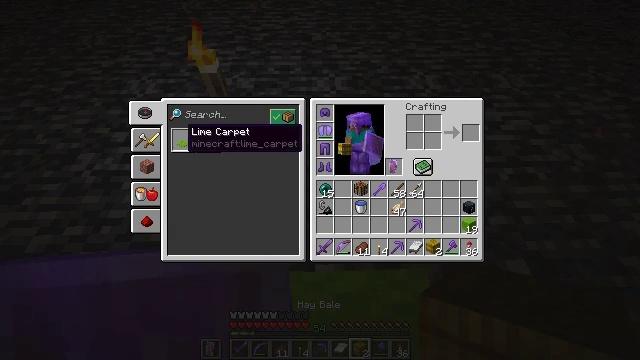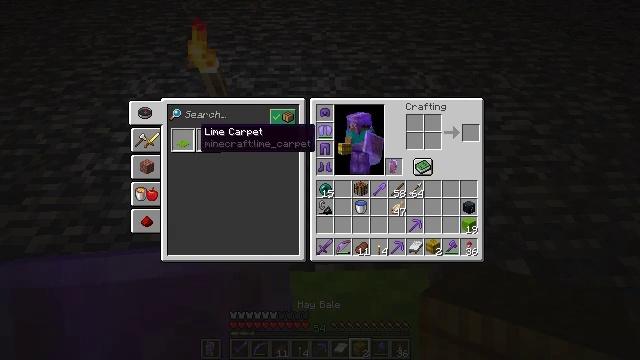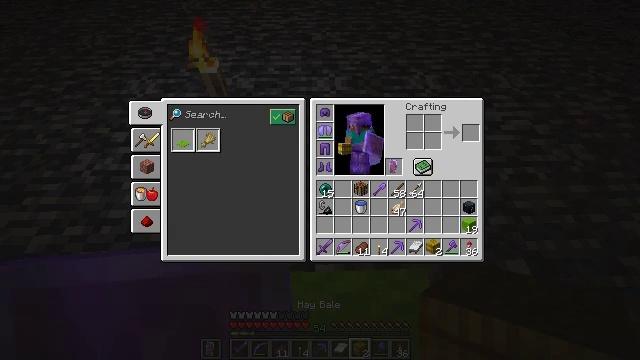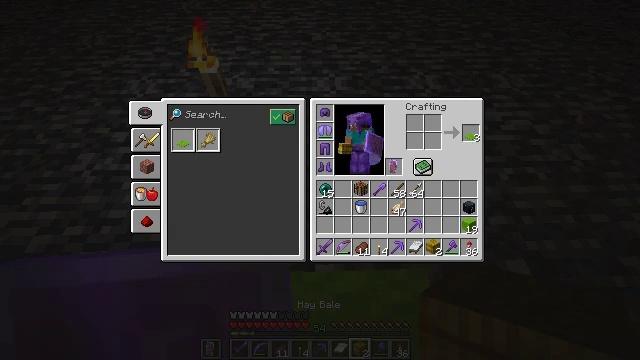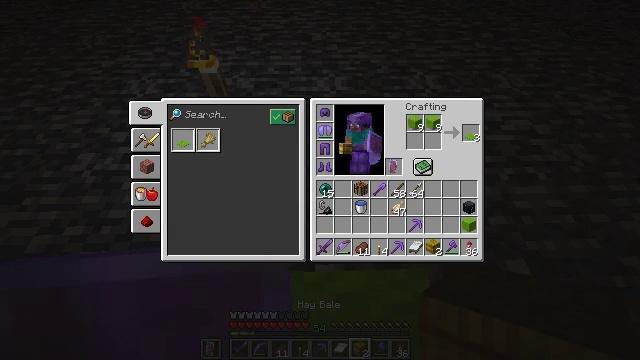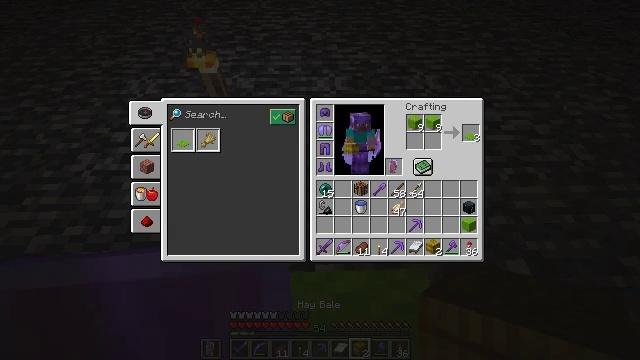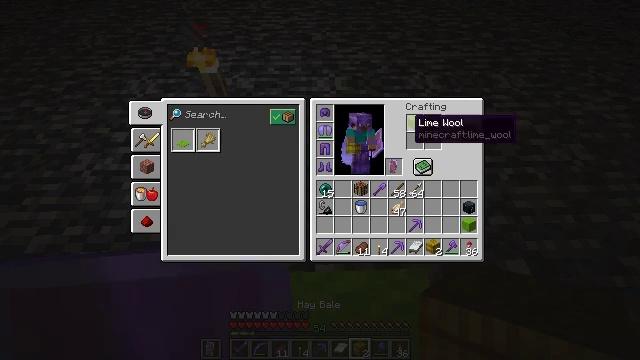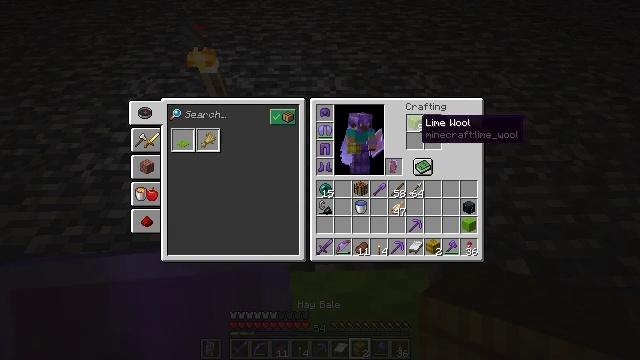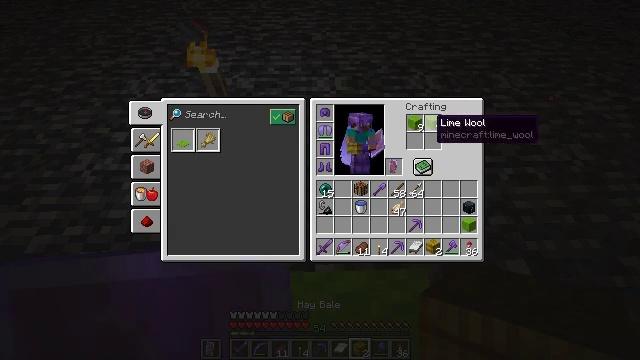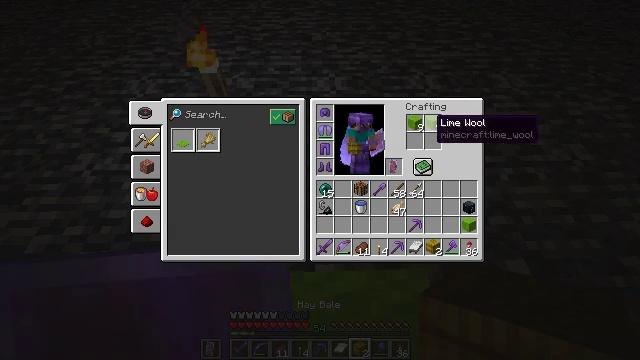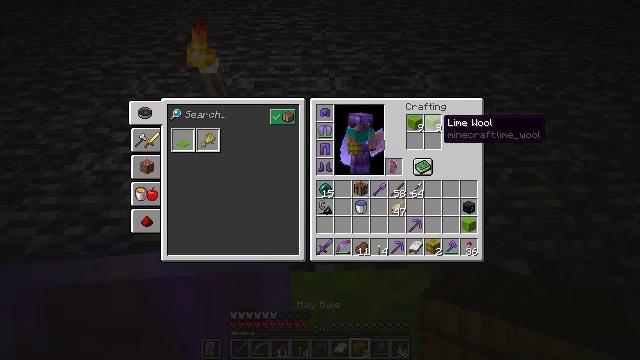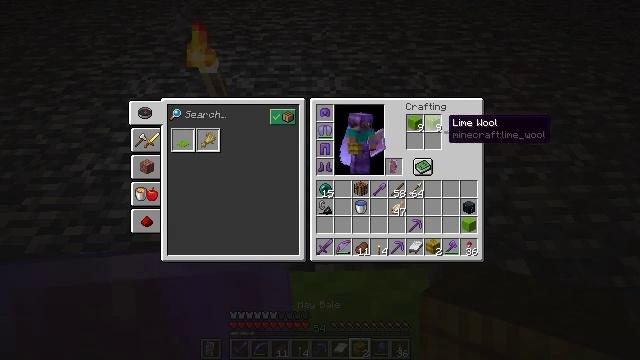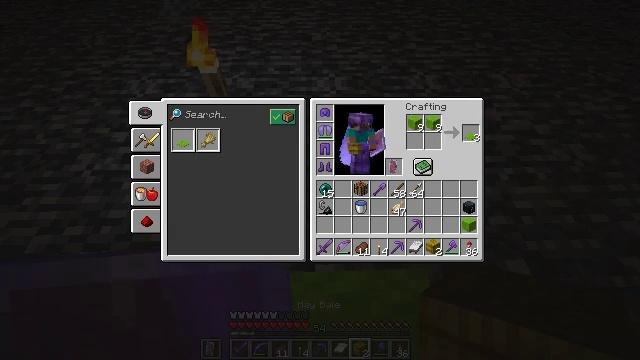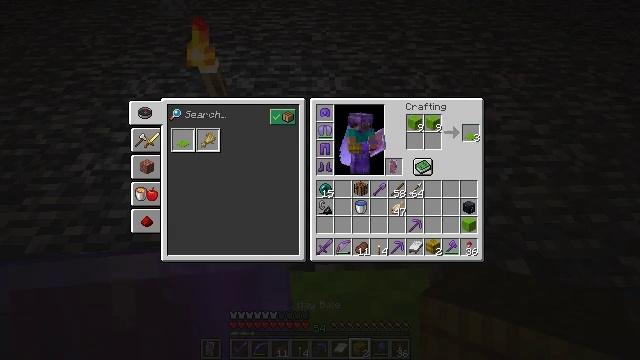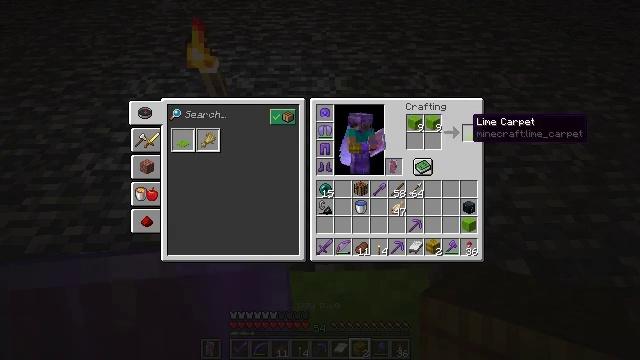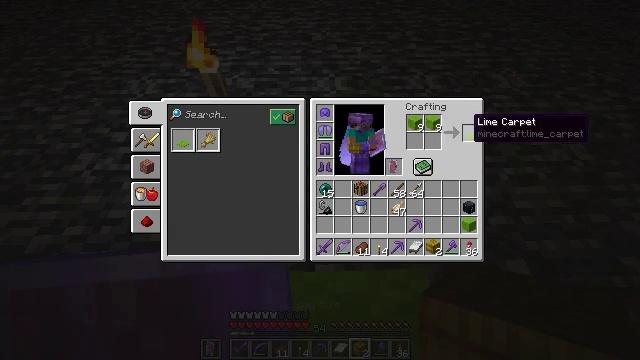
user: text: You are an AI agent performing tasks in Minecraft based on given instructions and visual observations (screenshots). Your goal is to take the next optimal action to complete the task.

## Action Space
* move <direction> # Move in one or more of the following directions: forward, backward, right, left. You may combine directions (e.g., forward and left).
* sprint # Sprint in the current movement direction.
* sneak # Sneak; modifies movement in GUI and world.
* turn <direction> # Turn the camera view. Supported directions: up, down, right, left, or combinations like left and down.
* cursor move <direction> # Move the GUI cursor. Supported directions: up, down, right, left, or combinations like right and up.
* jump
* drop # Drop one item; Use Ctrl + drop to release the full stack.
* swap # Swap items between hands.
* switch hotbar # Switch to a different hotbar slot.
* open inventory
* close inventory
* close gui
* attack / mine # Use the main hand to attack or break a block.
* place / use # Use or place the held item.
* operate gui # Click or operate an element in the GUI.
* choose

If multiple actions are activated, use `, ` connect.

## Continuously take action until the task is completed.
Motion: motion action
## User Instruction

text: Make a lime carpet using lime wool.
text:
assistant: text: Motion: sneak, turn right
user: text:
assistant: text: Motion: sneak, turn right
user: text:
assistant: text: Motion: sneak, turn right
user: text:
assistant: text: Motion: sneak, turn right
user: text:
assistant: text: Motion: sneak, turn right
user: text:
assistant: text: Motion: sneak, turn right
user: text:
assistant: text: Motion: sneak, turn right
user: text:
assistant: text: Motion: sneak, turn right
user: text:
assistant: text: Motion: sneak
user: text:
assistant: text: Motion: sneak, turn right
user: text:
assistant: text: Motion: sneak
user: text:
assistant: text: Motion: sneak, turn right
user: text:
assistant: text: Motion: sneak
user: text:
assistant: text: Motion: sneak
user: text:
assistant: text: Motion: sneak
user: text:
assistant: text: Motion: sneak
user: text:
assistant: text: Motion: sneak
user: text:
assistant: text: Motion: sneak
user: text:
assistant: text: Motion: sneak, attack / mine
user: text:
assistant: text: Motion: sneak, attack / mine
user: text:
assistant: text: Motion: sneak, attack / mine
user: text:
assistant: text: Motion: sneak, attack / mine
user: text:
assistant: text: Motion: sneak, attack / mine
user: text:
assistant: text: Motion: sneak, attack / mine